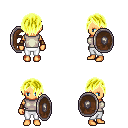
a pixel art fantasy rpg character, female body template, human, tanned skin, white sleeveless shirt, white pants, gold bangs hairstyle, leather bracers, shield, four views (front, back, left, right), 2x2 character sprite sheet, small pixel art, hard edges, no anti-aliasing